Question: I am working with a windows form that will hold multiple instances of the class. When I attempt to select cells in one grid I seem to get a highlighted cell in the other grids. The extra highlighted cells will not be copied if I use +, but it is misleading. I assume this is do to some issue with the on click event.
Here is a picture of what it looks like:

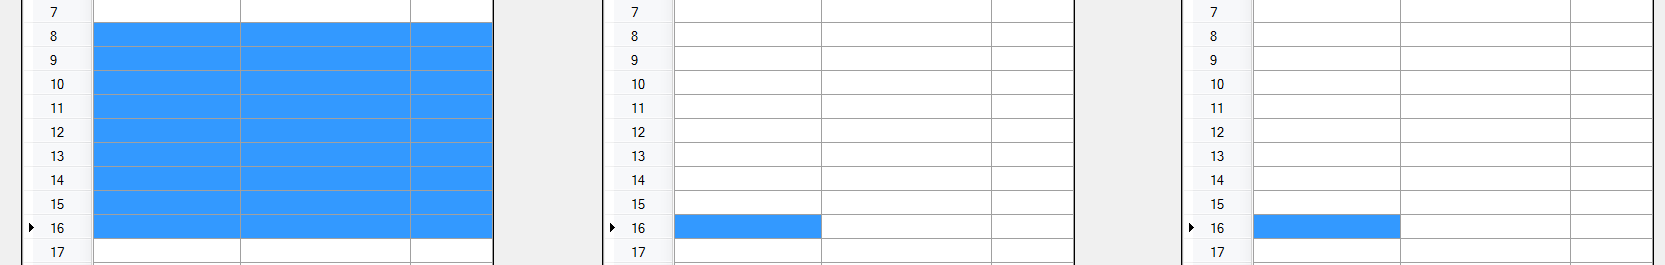
Answer: Per the discussion in the comments, OP's issue was resolved by removing the bind to the same object via the DataSource property.